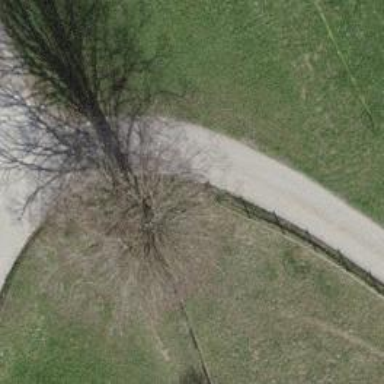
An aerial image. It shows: Broadleaved tree in natural setting.